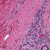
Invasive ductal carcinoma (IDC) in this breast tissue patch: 0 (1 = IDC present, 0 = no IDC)